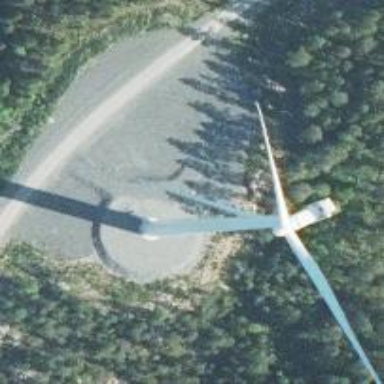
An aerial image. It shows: Wind turbine generator that utilizes wind as its source for generating electricity. It is of the horizontal axis type.